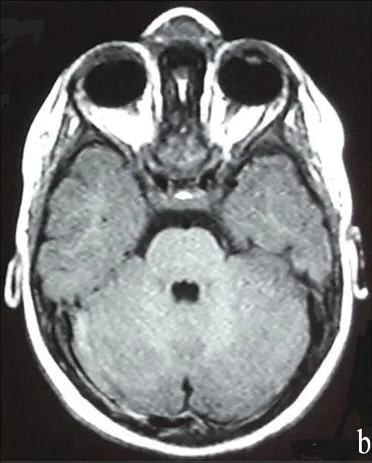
Showing nasofrontal bone defect and axial brain MRI weighted sequences T1.
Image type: radiology (mri)